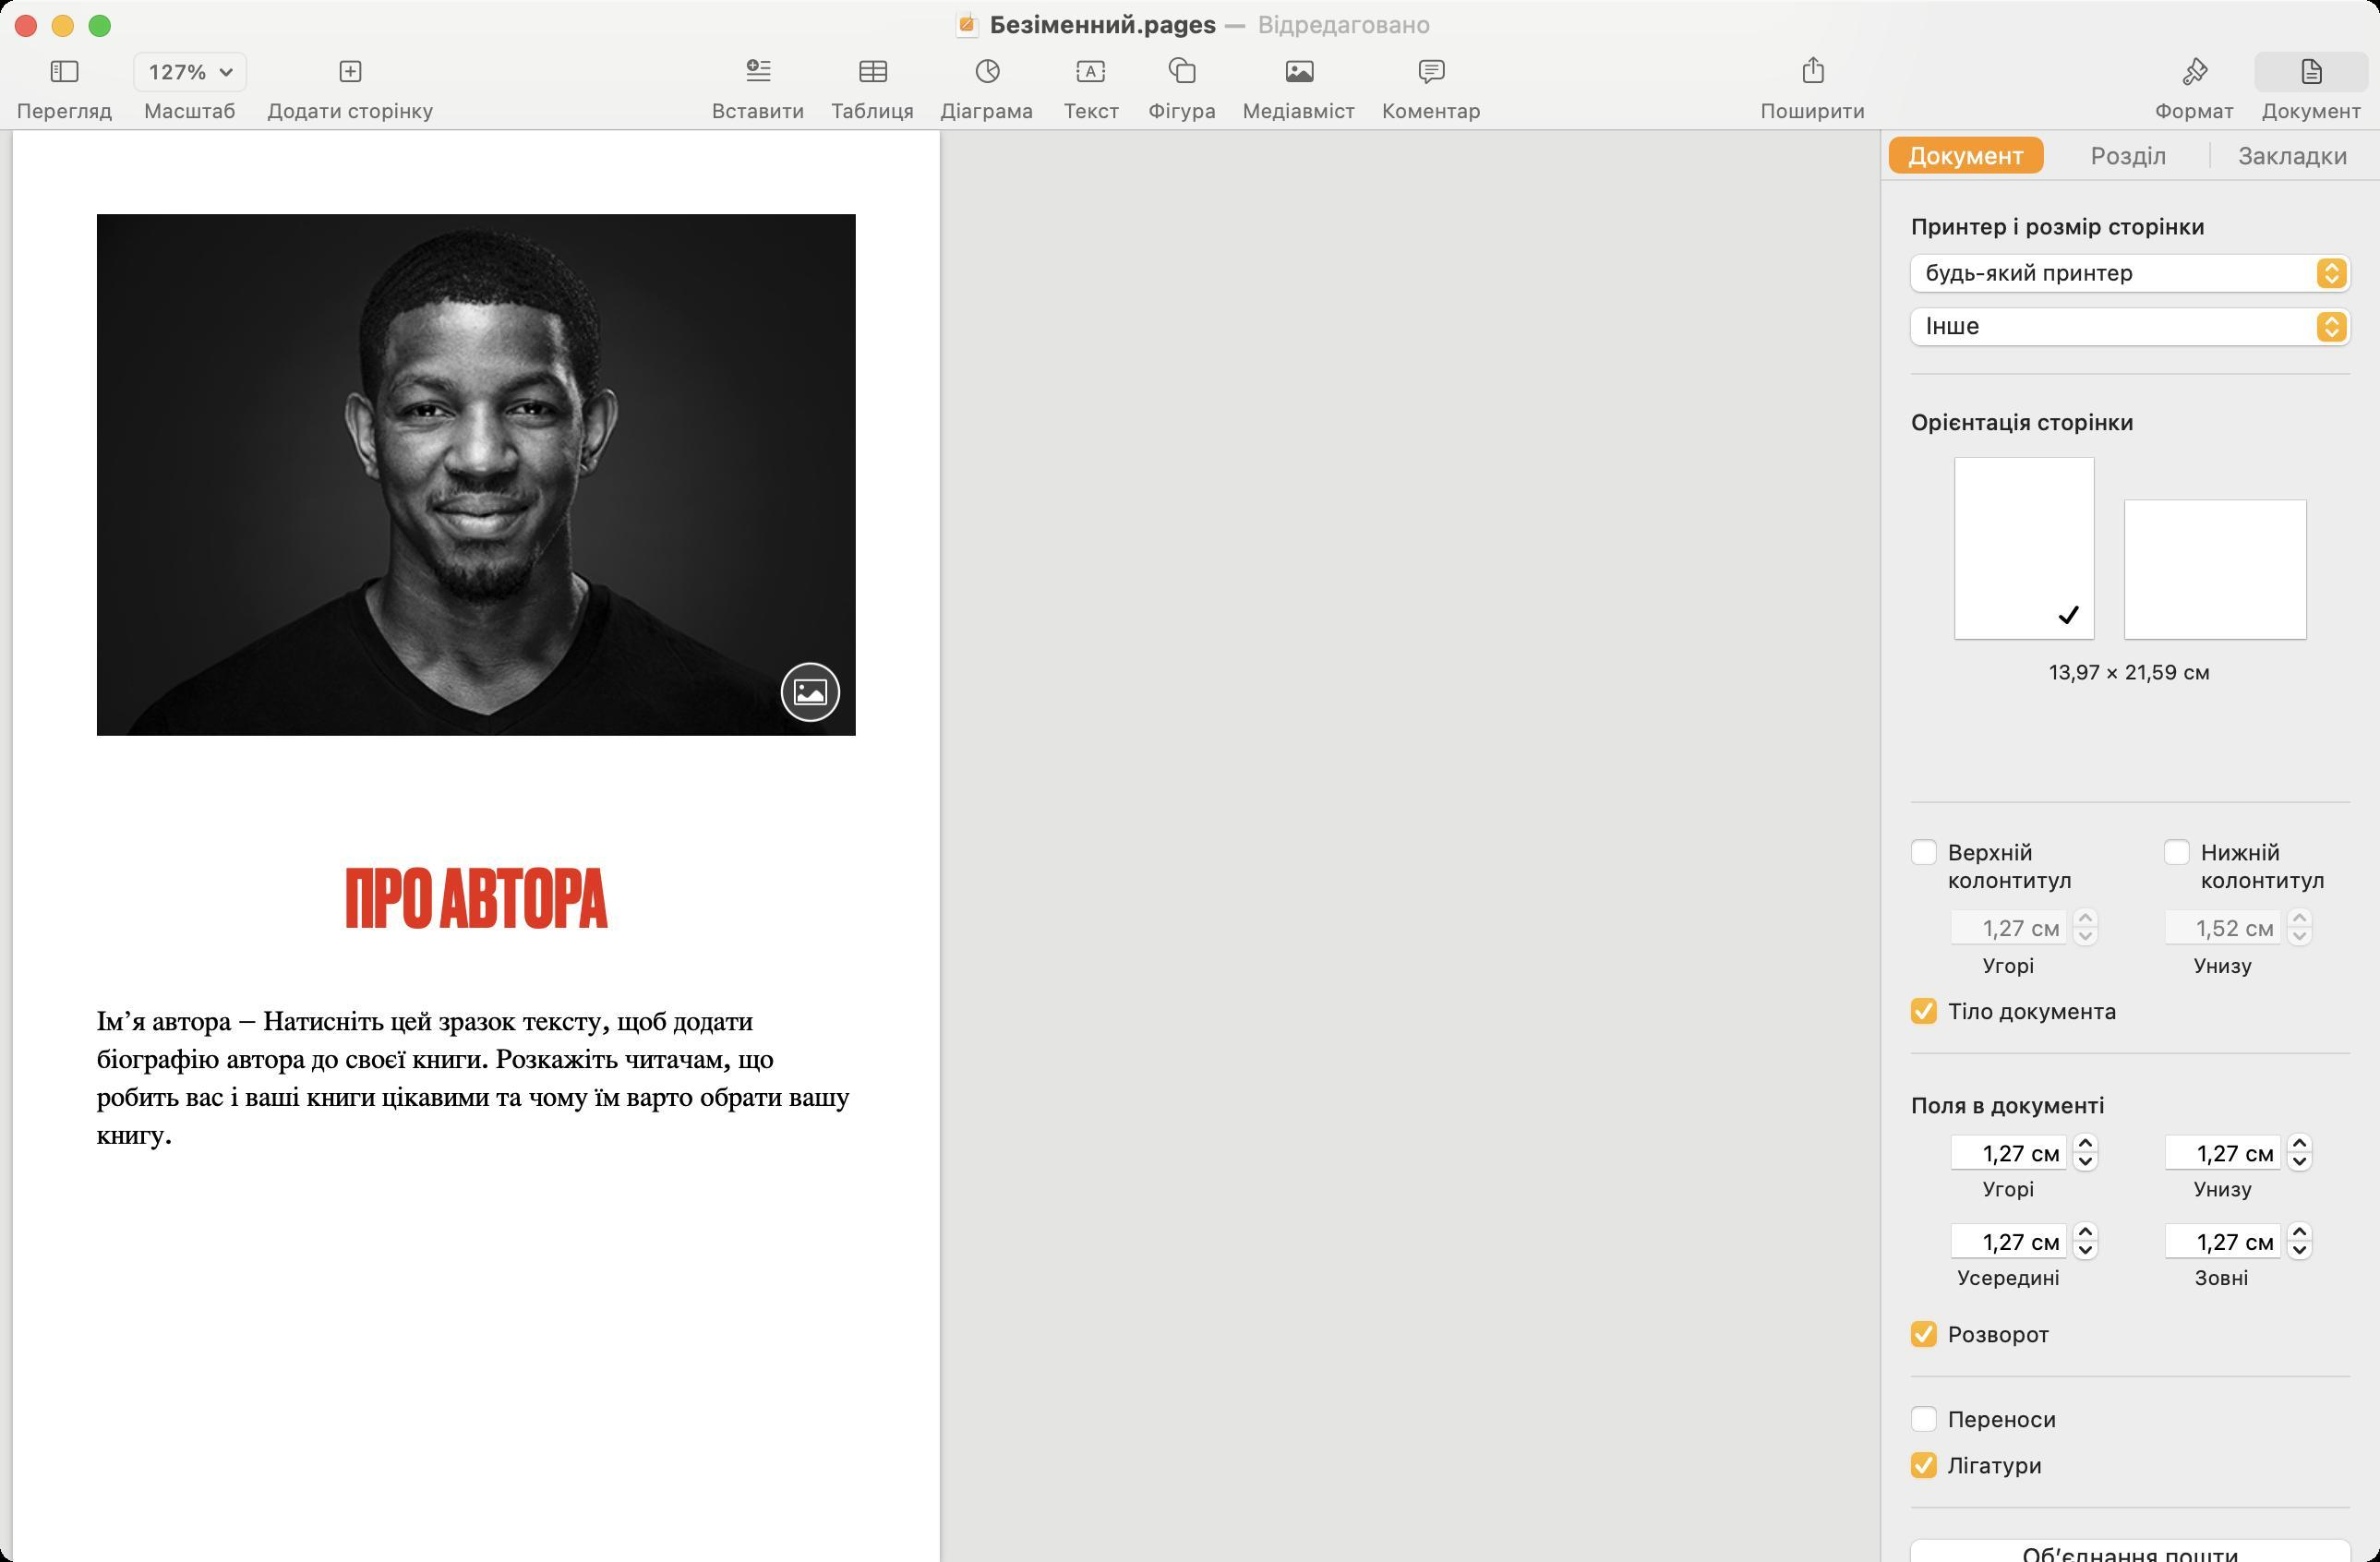
Accessibility tree:
{"name": "Безіменний.pages", "role": "AXWindow", "description": null, "role_description": "звичайне вікно", "value": null, "position": "342.00;64.00", "size": "1289;846", "children": [{"name": null, "role": "AXSplitGroup", "description": null, "role_description": "група розділених областей", "value": null, "position": "0.00;0.00", "size": "1289;846", "children": [{"name": null, "role": "AXSplitter", "description": null, "role_description": "роздільник", "value": -1.0, "position": "-1.00;70.00", "size": "1;776", "children": []}, {"name": null, "role": "AXScrollArea", "description": null, "role_description": "область прокручування", "value": null, "position": "0.00;70.00", "size": "1018;776", "children": [{"name": null, "role": "AXScrollBar", "description": null, "role_description": "смуга прокручування", "value": 0.0, "position": "0.00;830.00", "size": "1018;16", "children": []}, {"name": null, "role": "AXScrollBar", "description": null, "role_description": "смуга прокручування", "value": 1.0, "position": "1002.00;70.00", "size": "16;776", "children": [{"name": null, "role": "AXValueIndicator", "description": null, "role_description": "індикатор значення", "value": 1.0, "position": "1006.00;682.50", "size": "12;162", "children": []}, {"name": null, "role": "AXButton", "description": null, "role_description": "кнопка-стрілка збільшення", "value": null, "position": "1002.00;70.00", "size": "0;0", "children": []}, {"name": null, "role": "AXButton", "description": null, "role_description": "кнопка-стрілка зменшення", "value": null, "position": "1002.00;70.00", "size": "0;0", "children": []}, {"name": null, "role": "AXButton", "description": null, "role_description": "кнопка наступної сторінки", "value": null, "position": "1006.00;845.00", "size": "12;1", "children": []}, {"name": null, "role": "AXButton", "description": null, "role_description": "кнопка попередньої сторінки", "value": null, "position": "1006.00;70.00", "size": "12;612", "children": []}]}]}, {"name": null, "role": "AXSplitter", "description": null, "role_description": "роздільник", "value": 1018.0, "position": "1018.00;70.00", "size": "1;776", "children": []}, {"name": null, "role": "AXRadioGroup", "description": null, "role_description": "радіо-група", "value": "{\n    \"name\": null,\n    \"role\": \"AXRadioButton\",\n    \"description\": \"\\u0414\\u043e\\u043a\\u0443\\u043c\\u0435\\u043d\\u0442\",\n    \"role_description\": \"\\u0440\\u0430\\u0434\\u0456\\u043e-\\u043a\\u043d\\u043e\\u043f\\u043a\\u0430\",\n    \"value\": 1,\n    \"position\": \"1019.00;70.00\",\n    \"size\": \"92;28\",\n    \"children\": []\n}", "position": "1019.00;70.00", "size": "270;28", "children": [{"name": null, "role": "AXRadioButton", "description": "Документ", "role_description": "радіо-кнопка", "value": 1, "position": "1019.00;70.00", "size": "92;28", "children": []}, {"name": null, "role": "AXRadioButton", "description": "Розділ", "role_description": "радіо-кнопка", "value": 0, "position": "1111.00;70.00", "size": "89;28", "children": []}, {"name": null, "role": "AXRadioButton", "description": "Закладки", "role_description": "радіо-кнопка", "value": 0, "position": "1200.00;70.00", "size": "93;28", "children": []}]}, {"name": null, "role": "AXScrollArea", "description": null, "role_description": "область прокручування", "value": null, "position": "1019.00;98.00", "size": "270;748", "children": [{"name": null, "role": "AXStaticText", "description": null, "role_description": "текст", "value": "Принтер і розмір сторінки", "position": "1033.00;115.00", "size": "164;15", "children": []}, {"name": null, "role": "AXPopUpButton", "description": null, "role_description": "кнопка спливного меню", "value": "будь-який принтер", "position": "1032.00;137.00", "size": "245;25", "children": []}, {"name": null, "role": "AXPopUpButton", "description": null, "role_description": "кнопка спливного меню", "value": "Інше", "position": "1032.00;166.00", "size": "245;25", "children": []}, {"name": null, "role": "AXStaticText", "description": null, "role_description": "текст", "value": "Орієнтація сторінки", "position": "1033.00;221.00", "size": "125;15", "children": []}, {"name": "", "role": "AXButton", "description": null, "role_description": "кнопка", "value": null, "position": "1055.00;244.00", "size": "83;108", "children": []}, {"name": "", "role": "AXButton", "description": null, "role_description": "кнопка", "value": null, "position": "1147.00;267.00", "size": "106;85", "children": []}, {"name": null, "role": "AXStaticText", "description": null, "role_description": "текст", "value": "13,97 × 21,59 см", "position": "1106.50;357.00", "size": "96;14", "children": []}, {"name": "Верхній\nколонтитул", "role": "AXCheckBox", "description": null, "role_description": "галочка", "value": 0, "position": "1033.00;454.00", "size": "94;30", "children": []}, {"name": null, "role": "AXTextField", "description": null, "role_description": "текстове поле", "value": "1,27 см", "position": "1056.00;492.00", "size": "64;20", "children": []}, {"name": null, "role": "AXIncrementor", "description": null, "role_description": "покроковий модифікатор", "value": 36.0, "position": "1120.00;488.00", "size": "19;28", "children": [{"name": null, "role": "AXButton", "description": null, "role_description": "кнопка-стрілка збільшення", "value": null, "position": "1120.00;488.00", "size": "19;14", "children": []}, {"name": null, "role": "AXButton", "description": null, "role_description": "кнопка-стрілка зменшення", "value": null, "position": "1120.00;502.00", "size": "19;14", "children": []}]}, {"name": null, "role": "AXStaticText", "description": null, "role_description": "текст", "value": "Угорі", "position": "1070.00;516.00", "size": "36;14", "children": []}, {"name": "Нижній\nколонтитул", "role": "AXCheckBox", "description": null, "role_description": "галочка", "value": 0, "position": "1170.00;454.00", "size": "94;30", "children": []}, {"name": null, "role": "AXTextField", "description": null, "role_description": "текстове поле", "value": "1,52 см", "position": "1172.00;492.00", "size": "64;20", "children": []}, {"name": null, "role": "AXIncrementor", "description": null, "role_description": "покроковий модифікатор", "value": 43.20000076293945, "position": "1236.00;488.00", "size": "19;28", "children": [{"name": null, "role": "AXButton", "description": null, "role_description": "кнопка-стрілка збільшення", "value": null, "position": "1236.00;488.00", "size": "19;14", "children": []}, {"name": null, "role": "AXButton", "description": null, "role_description": "кнопка-стрілка зменшення", "value": null, "position": "1236.00;502.00", "size": "19;14", "children": []}]}, {"name": null, "role": "AXStaticText", "description": null, "role_description": "текст", "value": "Унизу", "position": "1184.00;516.00", "size": "40;14", "children": []}, {"name": "Тіло_документа", "role": "AXCheckBox", "description": null, "role_description": "галочка", "value": 1, "position": "1033.00;538.50", "size": "118;18", "children": []}, {"name": null, "role": "AXStaticText", "description": null, "role_description": "текст", "value": "Поля в документі", "position": "1033.00;591.00", "size": "110;15", "children": []}, {"name": null, "role": "AXTextField", "description": null, "role_description": "текстове поле", "value": "1,27 см", "position": "1056.00;614.00", "size": "64;20", "children": []}, {"name": null, "role": "AXIncrementor", "description": null, "role_description": "покроковий модифікатор", "value": 36.0, "position": "1120.00;610.00", "size": "19;28", "children": [{"name": null, "role": "AXButton", "description": null, "role_description": "кнопка-стрілка збільшення", "value": null, "position": "1120.00;610.00", "size": "19;14", "children": []}, {"name": null, "role": "AXButton", "description": null, "role_description": "кнопка-стрілка зменшення", "value": null, "position": "1120.00;624.00", "size": "19;14", "children": []}]}, {"name": null, "role": "AXStaticText", "description": null, "role_description": "текст", "value": "Угорі", "position": "1070.00;637.00", "size": "36;14", "children": []}, {"name": null, "role": "AXTextField", "description": null, "role_description": "текстове поле", "value": "1,27 см", "position": "1172.00;614.00", "size": "64;20", "children": []}, {"name": null, "role": "AXIncrementor", "description": null, "role_description": "покроковий модифікатор", "value": 36.0, "position": "1236.00;610.00", "size": "19;28", "children": [{"name": null, "role": "AXButton", "description": null, "role_description": "кнопка-стрілка збільшення", "value": null, "position": "1236.00;610.00", "size": "19;14", "children": []}, {"name": null, "role": "AXButton", "description": null, "role_description": "кнопка-стрілка зменшення", "value": null, "position": "1236.00;624.00", "size": "19;14", "children": []}]}, {"name": null, "role": "AXStaticText", "description": null, "role_description": "текст", "value": "Унизу", "position": "1184.00;637.00", "size": "40;14", "children": []}, {"name": null, "role": "AXTextField", "description": null, "role_description": "текстове поле", "value": "1,27 см", "position": "1056.00;662.00", "size": "64;20", "children": []}, {"name": null, "role": "AXIncrementor", "description": null, "role_description": "покроковий модифікатор", "value": 36.0, "position": "1120.00;658.00", "size": "19;28", "children": [{"name": null, "role": "AXButton", "description": null, "role_description": "кнопка-стрілка збільшення", "value": null, "position": "1120.00;658.00", "size": "19;14", "children": []}, {"name": null, "role": "AXButton", "description": null, "role_description": "кнопка-стрілка зменшення", "value": null, "position": "1120.00;672.00", "size": "19;14", "children": []}]}, {"name": null, "role": "AXStaticText", "description": null, "role_description": "текст", "value": "Усередині", "position": "1056.00;685.00", "size": "64;14", "children": []}, {"name": null, "role": "AXTextField", "description": null, "role_description": "текстове поле", "value": "1,27 см", "position": "1172.00;662.00", "size": "64;20", "children": []}, {"name": null, "role": "AXIncrementor", "description": null, "role_description": "покроковий модифікатор", "value": 36.0, "position": "1236.00;658.00", "size": "19;28", "children": [{"name": null, "role": "AXButton", "description": null, "role_description": "кнопка-стрілка збільшення", "value": null, "position": "1236.00;658.00", "size": "19;14", "children": []}, {"name": null, "role": "AXButton", "description": null, "role_description": "кнопка-стрілка зменшення", "value": null, "position": "1236.00;672.00", "size": "19;14", "children": []}]}, {"name": null, "role": "AXStaticText", "description": null, "role_description": "текст", "value": "Зовні", "position": "1185.50;685.00", "size": "38;14", "children": []}, {"name": "Розворот", "role": "AXCheckBox", "description": null, "role_description": "галочка", "value": 1, "position": "1033.00;713.50", "size": "82;18", "children": []}, {"name": "Переноси", "role": "AXCheckBox", "description": null, "role_description": "галочка", "value": 0, "position": "1033.00;759.50", "size": "85;18", "children": []}, {"name": "Лігатури", "role": "AXCheckBox", "description": null, "role_description": "галочка", "value": 1, "position": "1033.00;784.50", "size": "78;18", "children": []}, {"name": "Обʼєднання_пошти", "role": "AXButton", "description": null, "role_description": "кнопка", "value": null, "position": "1028.00;829.00", "size": "252;32", "children": []}, {"name": null, "role": "AXScrollBar", "description": null, "role_description": "смуга прокручування", "value": 0.0, "position": "1273.00;98.00", "size": "16;748", "children": [{"name": null, "role": "AXValueIndicator", "description": null, "role_description": "індикатор значення", "value": 0.0, "position": "1277.00;99.00", "size": "12;652", "children": []}, {"name": null, "role": "AXButton", "description": null, "role_description": "кнопка-стрілка збільшення", "value": null, "position": "1273.00;98.00", "size": "0;0", "children": []}, {"name": null, "role": "AXButton", "description": null, "role_description": "кнопка-стрілка зменшення", "value": null, "position": "1273.00;98.00", "size": "0;0", "children": []}, {"name": null, "role": "AXButton", "description": null, "role_description": "кнопка наступної сторінки", "value": null, "position": "1277.00;751.00", "size": "12;95", "children": []}, {"name": null, "role": "AXButton", "description": null, "role_description": "кнопка попередньої сторінки", "value": null, "position": "1277.00;98.00", "size": "12;1", "children": []}]}]}]}, {"name": null, "role": "AXToolbar", "description": null, "role_description": "панель інструментів", "value": null, "position": "0.00;28.00", "size": "1289;42", "children": [{"name": null, "role": "AXMenuButton", "description": "Перегляд", "role_description": "кнопка меню", "value": null, "position": "2.00;28.00", "size": "66;42", "children": [{"name": null, "role": "AXRadioGroup", "description": null, "role_description": "радіо-група", "value": null, "position": "12.00;27.00", "size": "46;25", "children": [{"name": null, "role": "AXMenuButton", "description": "Перемкнути бічну панель", "role_description": "кнопка меню", "value": null, "position": "12.00;27.00", "size": "46;25", "children": []}]}, {"name": null, "role": "AXStaticText", "description": null, "role_description": "текст", "value": "Перегляд", "position": "5.00;53.00", "size": "60;14", "children": []}]}, {"name": "Масштаб", "role": "AXMenuButton", "description": null, "role_description": "кнопка меню", "value": null, "position": "68.00;28.00", "size": "70;42", "children": [{"name": "127%", "role": "AXMenuButton", "description": null, "role_description": "кнопка меню", "value": null, "position": "71.00;27.00", "size": "64;25", "children": []}, {"name": null, "role": "AXStaticText", "description": null, "role_description": "текст", "value": "Масштаб", "position": "74.00;53.00", "size": "58;14", "children": []}]}, {"name": "Додати_сторінку", "role": "AXButton", "description": "Додати сторінку", "role_description": "кнопка", "value": null, "position": "138.00;28.00", "size": "104;42", "children": []}, {"name": null, "role": "AXMenuButton", "description": "Вставити", "role_description": "кнопка меню", "value": null, "position": "378.50;28.00", "size": "64;42", "children": [{"name": null, "role": "AXRadioGroup", "description": null, "role_description": "радіо-група", "value": null, "position": "388.00;27.00", "size": "46;25", "children": [{"name": null, "role": "AXMenuButton", "description": "додати список", "role_description": "кнопка меню", "value": null, "position": "388.00;27.00", "size": "46;25", "children": []}]}, {"name": null, "role": "AXStaticText", "description": null, "role_description": "текст", "value": "Вставити", "position": "381.50;53.00", "size": "58;14", "children": []}]}, {"name": "Таблиця", "role": "AXCheckBox", "description": "Таблиця", "role_description": "галочка", "value": 0, "position": "443.00;28.00", "size": "60;42", "children": []}, {"name": "Діаграма", "role": "AXCheckBox", "description": "Діаграма", "role_description": "галочка", "value": 0, "position": "502.50;28.00", "size": "64;42", "children": []}, {"name": "Текст", "role": "AXButton", "description": "Текст", "role_description": "кнопка", "value": null, "position": "567.00;28.00", "size": "48;42", "children": []}, {"name": "Фігура", "role": "AXCheckBox", "description": "Фігура", "role_description": "галочка", "value": 0, "position": "615.00;28.00", "size": "51;42", "children": []}, {"name": null, "role": "AXMenuButton", "description": "Медіавміст", "role_description": "кнопка меню", "value": null, "position": "666.00;28.00", "size": "76;42", "children": [{"name": null, "role": "AXRadioGroup", "description": null, "role_description": "радіо-група", "value": null, "position": "681.00;27.00", "size": "46;25", "children": [{"name": null, "role": "AXMenuButton", "description": "фотографія", "role_description": "кнопка меню", "value": null, "position": "681.00;27.00", "size": "46;25", "children": []}]}, {"name": null, "role": "AXStaticText", "description": null, "role_description": "текст", "value": "Медіавміст", "position": "669.00;53.00", "size": "70;14", "children": []}]}, {"name": "Коментар", "role": "AXButton", "description": "Коментар", "role_description": "кнопка", "value": null, "position": "741.50;28.00", "size": "68;42", "children": []}, {"name": "Поширити", "role": "AXButton", "description": "Поширити", "role_description": "кнопка", "value": null, "position": "946.50;28.00", "size": "71;42", "children": []}, {"name": null, "role": "AXGroup", "description": null, "role_description": "група", "value": "{\n    \"name\": null,\n    \"role\": \"AXRadioButton\",\n    \"description\": \"\\u0414\\u043e\\u043a\\u0443\\u043c\\u0435\\u043d\\u0442\",\n    \"role_description\": \"\\u0440\\u0430\\u0434\\u0456\\u043e-\\u043a\\u043d\\u043e\\u043f\\u043a\\u0430\",\n    \"value\": 1,\n    \"position\": \"1221.00;27.00\",\n    \"size\": \"63;25\",\n    \"children\": []\n}", "position": "1154.00;28.00", "size": "133;42", "children": [{"name": null, "role": "AXRadioButton", "description": "Формат", "role_description": "радіо-кнопка", "value": 0, "position": "1157.00;28.00", "size": "64;42", "children": []}, {"name": null, "role": "AXRadioButton", "description": "Документ", "role_description": "радіо-кнопка", "value": 1, "position": "1221.00;28.00", "size": "63;42", "children": []}]}]}, {"name": null, "role": "AXButton", "description": null, "role_description": "кнопка закривання", "value": null, "position": "7.00;6.00", "size": "14;16", "children": []}, {"name": null, "role": "AXButton", "description": null, "role_description": "кнопка повноекранного режиму", "value": null, "position": "47.00;6.00", "size": "14;16", "children": [{"name": null, "role": "AXGroup", "description": null, "role_description": "група", "value": null, "position": "47.00;6.00", "size": "14;16", "children": [{"name": null, "role": "AXGroup", "description": null, "role_description": "група", "value": null, "position": "47.00;6.00", "size": "14;16", "children": []}]}]}, {"name": null, "role": "AXButton", "description": null, "role_description": "кнопка згортання", "value": null, "position": "27.00;6.00", "size": "14;16", "children": []}, {"name": "Відредаговано", "role": "AXMenuButton", "description": "дії з документами", "role_description": "кнопка меню", "value": null, "position": "678.00;5.00", "size": "106;16", "children": []}, {"name": null, "role": "AXStaticText", "description": null, "role_description": "текст", "value": "—", "position": "661.00;5.00", "size": "16;16", "children": []}, {"name": "Безіменний.pages", "role": "AXImage", "description": null, "role_description": "зображення", "value": null, "position": "516.00;5.00", "size": "16;16", "children": []}, {"name": null, "role": "AXStaticText", "description": null, "role_description": "текст", "value": "Безіменний.pages", "position": "534.00;5.00", "size": "127;16", "children": []}]}